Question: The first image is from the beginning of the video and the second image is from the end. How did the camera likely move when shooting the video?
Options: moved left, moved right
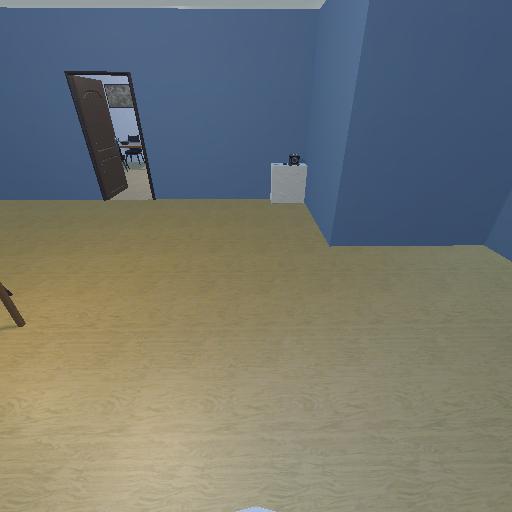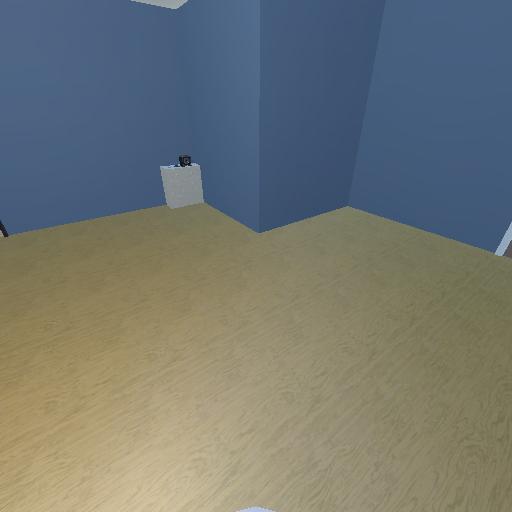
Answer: moved left